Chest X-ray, PA view. Patient: 55 years old, sex M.
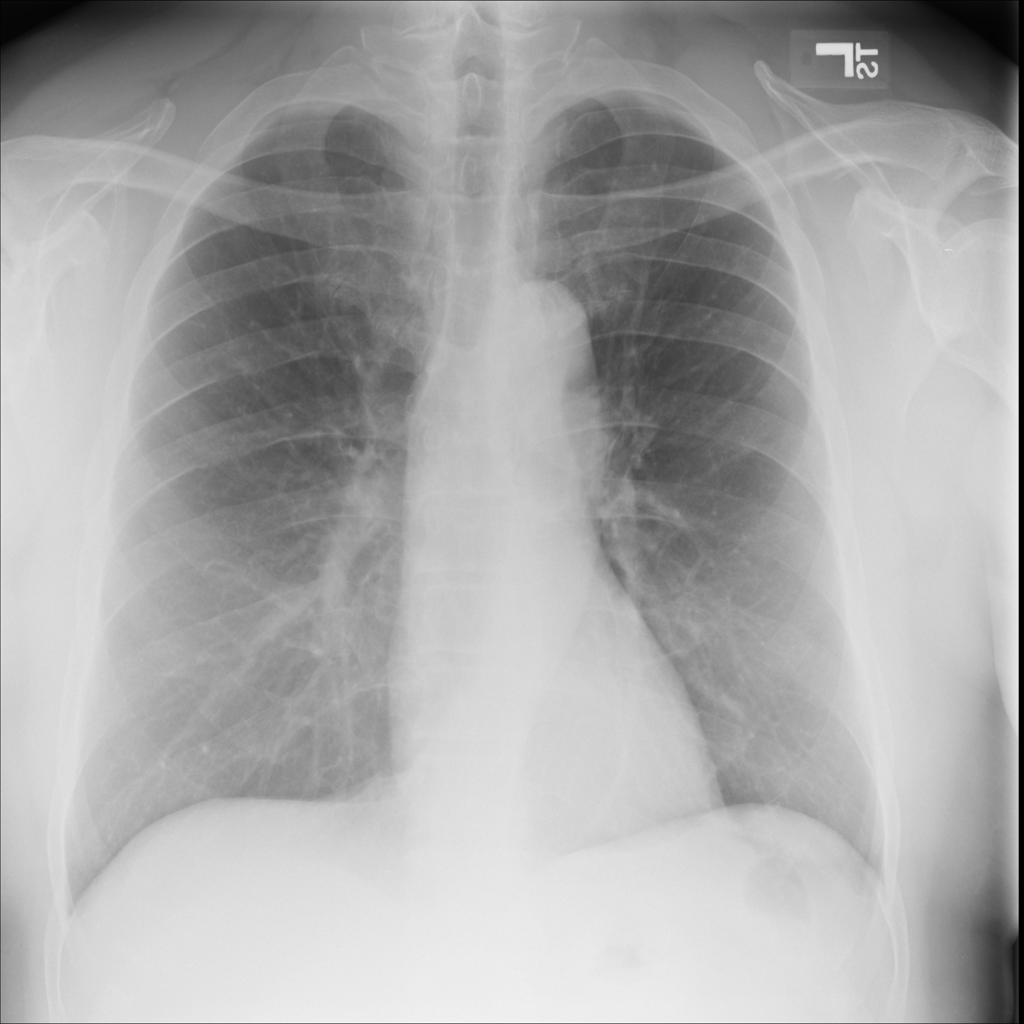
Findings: No Finding